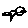
Label: bird